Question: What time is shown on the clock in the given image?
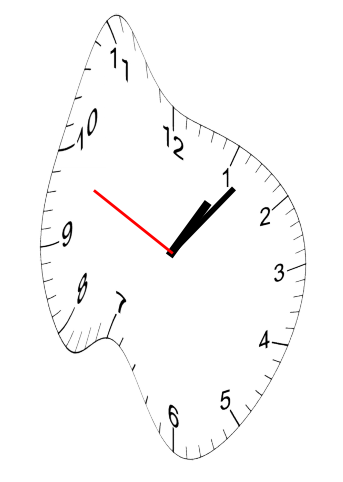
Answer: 01:06:49